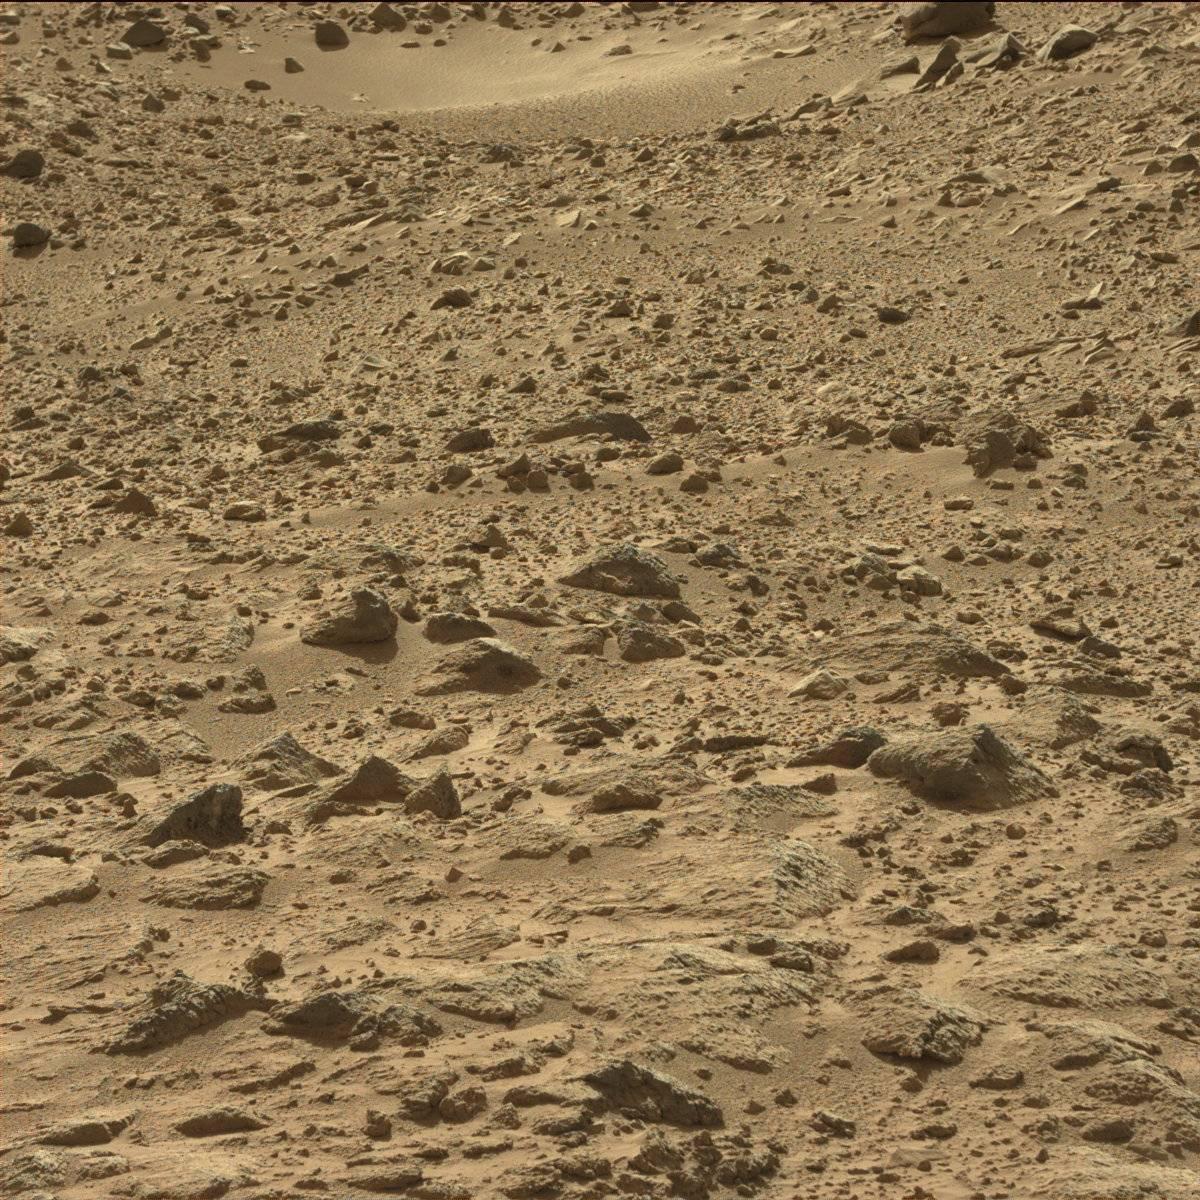
Terrain classes present: Bedrock, Rock, Sand / Soil